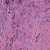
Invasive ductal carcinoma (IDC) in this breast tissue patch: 1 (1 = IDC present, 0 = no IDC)